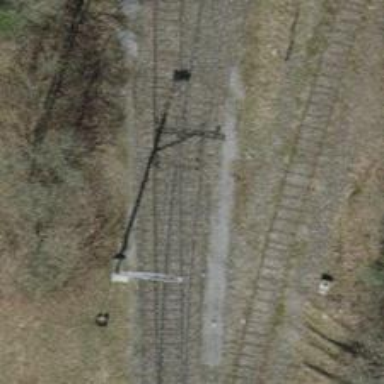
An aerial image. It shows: Single railway spur track.